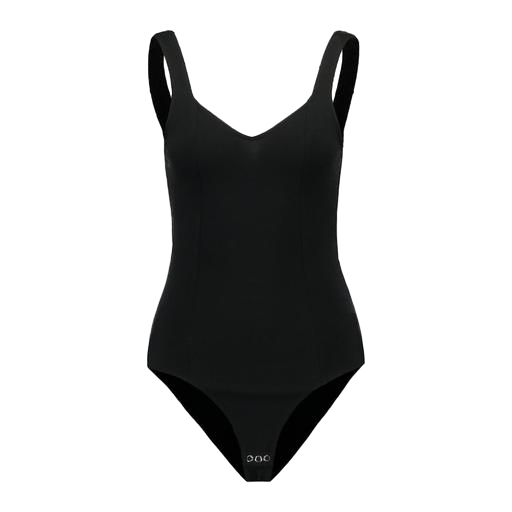
black one piece, black plunge bodysuit, black shaping tank, white background